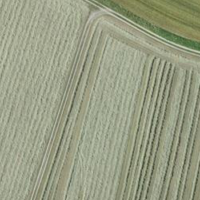
EUNIS habitat code: 52
Species observed at this site:
Vicia tetrasperma